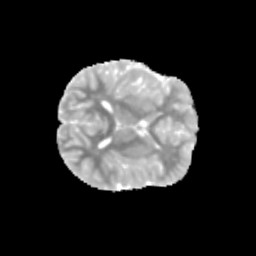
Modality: MD
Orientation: axial
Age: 11
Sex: male
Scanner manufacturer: siemens
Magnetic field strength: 3 T
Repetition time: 3.8 s
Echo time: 0.07 s